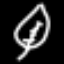
Label: leaf